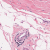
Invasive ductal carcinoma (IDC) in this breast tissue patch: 0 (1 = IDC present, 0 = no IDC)